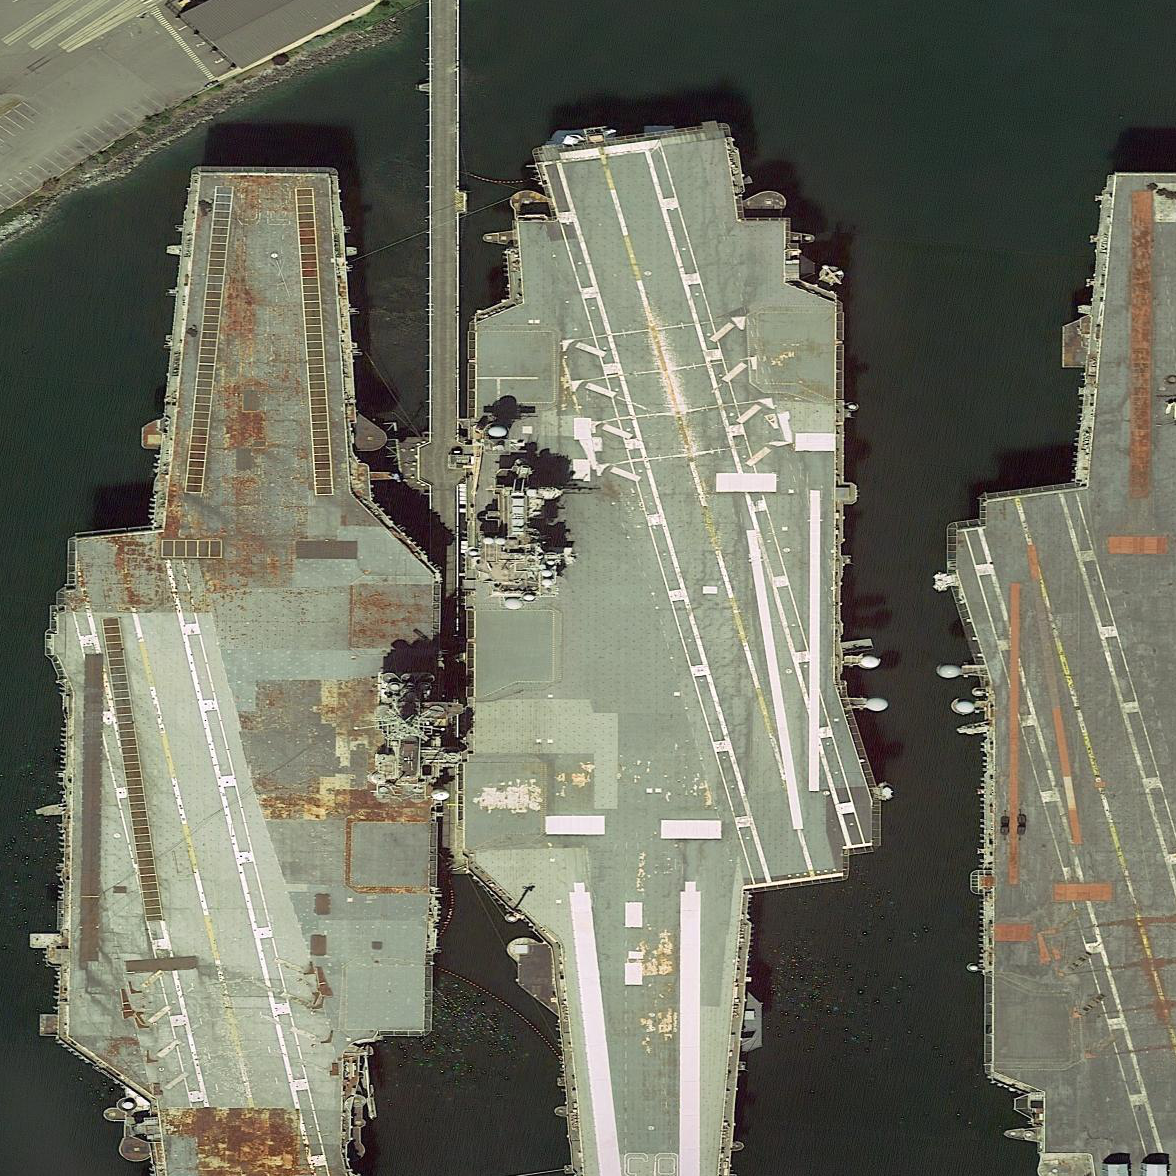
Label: aircraft_carrier